Question: 'object''console'
Sometimes you'll get a collapsable representation of the object literal while other times it simply prints the 'DOM' structure.
Given this HTML:
'''
<div class="container">
<video src="low.mp4"></video>
<video src="high.mp4"></video>
<video src="mega.mp4"></video>
</div>
'''
If we hit the 'console' (WebKit/Firebug) with:
'''
> var firstVideo = document.querySelector('video')
'''
And then:
'''
> firstVideo
'''
It returns:
'''
<video src= "low.mp4"> </video>
'''
While, say we've got another object like:
'''
var guitar = { name:'Stratocaster', strings:6 }
'''
Asking the console for:
'''
> guitar
'''
Gives us:

I've run into the behavior a number of times but typically side-stepped my curiosity by some other means. Now it's sort of a pain so I'm looking into it some more. Is it simply because the object in question a 'DOM' element and the inspector is just helping us out?
(I realize my example is a little odd (comparing a 'DOM' object and a literal), but it's the simplest/quickest way to illustrate the issue.)
Using some info from a previous question I could get a little more info about each object in question:
'video.constructor' returns:
'''
HTMLVideoElementConstructor
'''
While: 'guitar.constructor' returns:
'''
function Object() {
[native code]
}
'''
Situations like:
'''
> firstVideo.parentElement
'''
I can't look at this element and inspect its properties as simply when I have to go after each one individually (i.e., 'firstVideo.parentElement.offsetHeight'), which is a total bummer.
So, where's the gap in my understanding--what's going on?
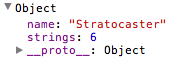
Answer: The consoles log differently if the result is an DOM element. They output the source HTML (or XML) of the element instead of listing its properties.
- 'querySelector' returns a DOM element, so the console shows the source of the element.
- 'querySelectorAll' returns an array of DOM elements, which should show an array as normal.
You can always force the output list the properties of an object by using 'dir(object)'.
You can check out the <URL>.